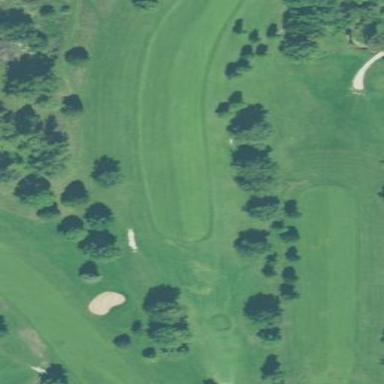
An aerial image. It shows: Grassy area designated as golf fairway.